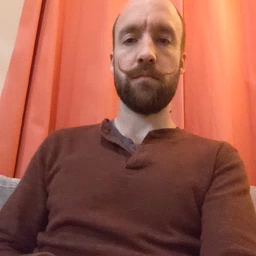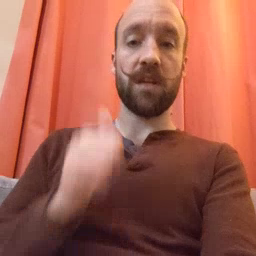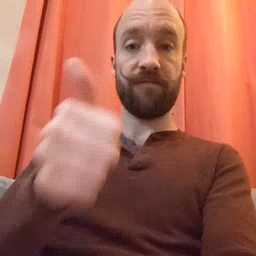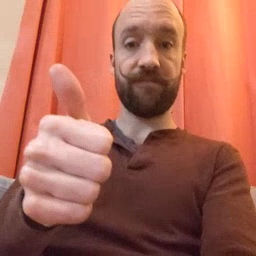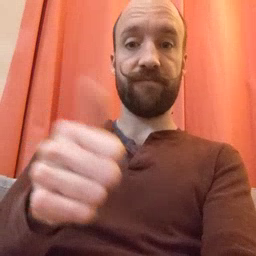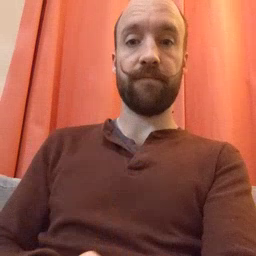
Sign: yourself